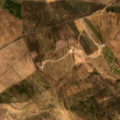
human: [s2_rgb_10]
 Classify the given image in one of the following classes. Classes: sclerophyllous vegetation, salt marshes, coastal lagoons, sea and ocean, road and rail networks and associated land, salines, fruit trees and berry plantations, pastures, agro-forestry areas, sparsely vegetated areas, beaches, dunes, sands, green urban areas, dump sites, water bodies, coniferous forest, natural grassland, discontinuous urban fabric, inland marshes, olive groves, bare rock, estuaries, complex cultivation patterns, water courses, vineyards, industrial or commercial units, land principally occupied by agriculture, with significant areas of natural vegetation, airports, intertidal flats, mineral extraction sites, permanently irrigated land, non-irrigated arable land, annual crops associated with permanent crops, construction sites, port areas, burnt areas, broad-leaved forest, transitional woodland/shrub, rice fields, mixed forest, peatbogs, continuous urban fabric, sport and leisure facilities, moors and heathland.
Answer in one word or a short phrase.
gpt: non-irrigated arable land, pastures, land principally occupied by agriculture, with significant areas of natural vegetation, agro-forestry areas, transitional woodland/shrub